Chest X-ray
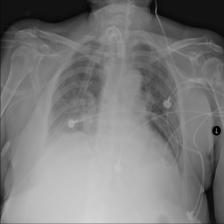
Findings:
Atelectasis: negative
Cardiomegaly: negative
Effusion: negative
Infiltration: negative
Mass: negative
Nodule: negative
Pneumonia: negative
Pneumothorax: negative
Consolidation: negative
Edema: negative
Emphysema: negative
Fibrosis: negative
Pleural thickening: negative
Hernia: negative